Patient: sex M, age 60
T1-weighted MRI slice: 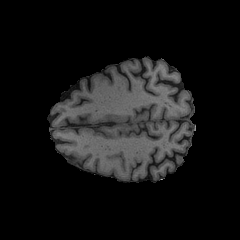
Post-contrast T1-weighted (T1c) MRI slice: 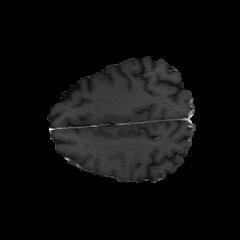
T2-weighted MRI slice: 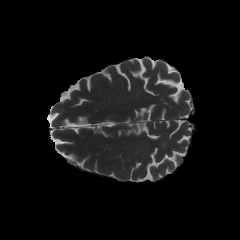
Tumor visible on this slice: no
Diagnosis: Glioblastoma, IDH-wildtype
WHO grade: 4